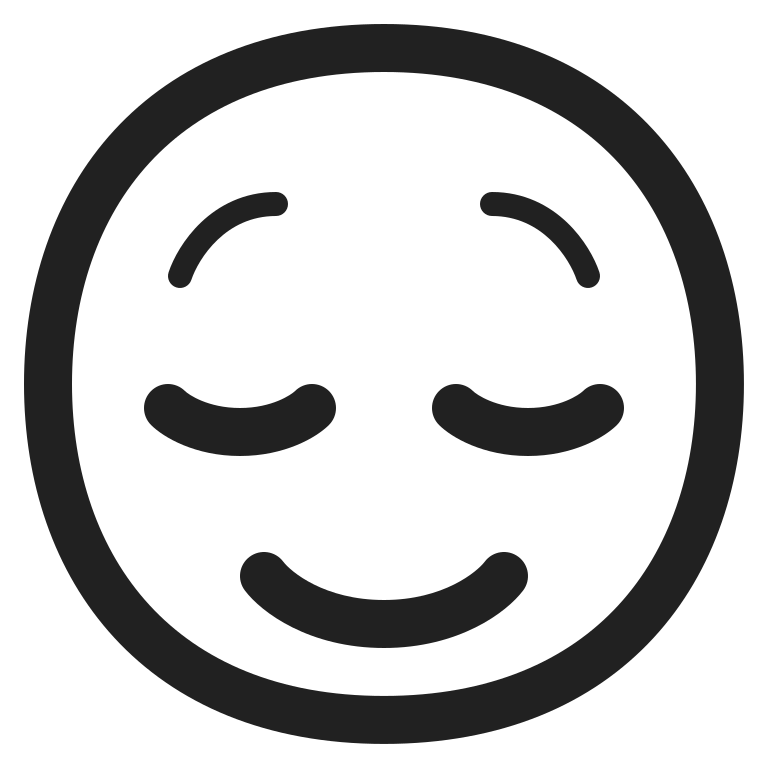
relieved face high contrast